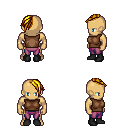
a pixel art fantasy rpg character, male body template, human, tanned skin, brown sleeveless shirt, magenta pants, blonde long mohawk hairstyle, black shoes, four views (front, back, left, right), 2x2 character sprite sheet, small pixel art, hard edges, no anti-aliasing